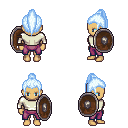
a pixel art fantasy rpg character, female body template, human, tanned skin, white long-sleeve shirt, magenta pants, white cyan long topknot hairstyle, shield, four views (front, back, left, right), 2x2 character sprite sheet, small pixel art, hard edges, no anti-aliasing